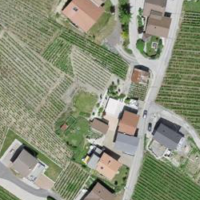
EUNIS habitat code: 54
Species observed at this site:
Cirsium vulgare
Corvus corone
Convolvulus arvensis
Senecio vulgaris
Buteo buteo
Ptyonoprogne rupestris
Corvus corax